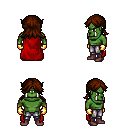
a pixel art fantasy rpg character, male body template, orc, green skin, red cape, metal pants, brown loose hair, gold gloves, maroon shoes, four views (front, back, left, right), 2x2 character sprite sheet, small pixel art, hard edges, no anti-aliasing